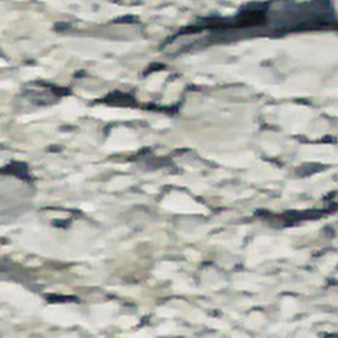
Label: other